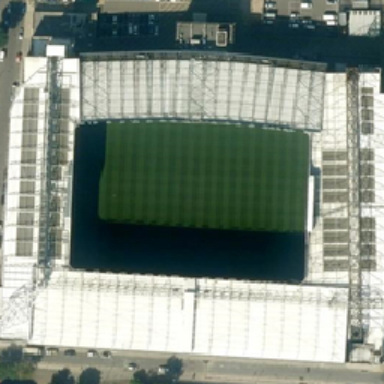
There is a white rectangular building under the sun .